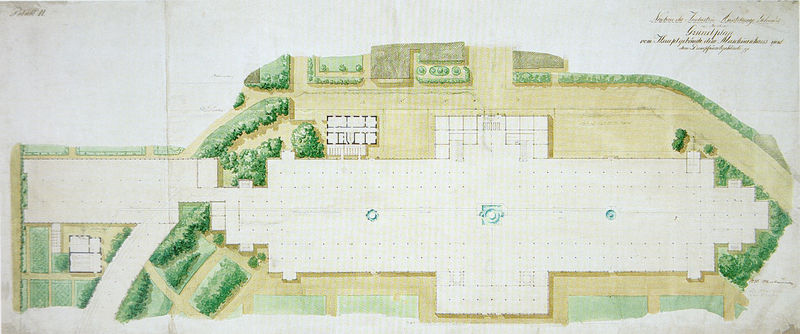
Titel: Glaspalast München, Grundriss
Künstler: August von Voit
Standort: München
Institution: Architekturmuseum der Technischen Universität
Schlagwörter: baum, blau, dunkel, wasser, weiß, aquarell, bäume, grün, ocker, braun, frankreich, hell, raum, schwarz, skizze, säule, säulen, zeichnung, zimmer, anlage, gebäude, gras, haus, park, parkanlage, rasen, schloss, weg, beige, architektur, barock, busch, büsche, kirche, sträucher, wege, klassizismus, pflanzen, renaissance, wald, brunnen, oval, garten, deutschland, balkon, farbig, schrift, papier, ecke, fläche, graphik, hecke, klein, hof, grünanlage, platz, rand, saal, vogelperspektive, inschrift, vert, galerie, halle, oben, rechtecke, eingang, loggia, eckig, kreuz, rechteck, münchen, palast, dom, draufsicht, druck, radierung, stich, blanc, text, beschriftung, überschrift, koloriert, räume, entwurf, tinte, quadrate, geometrisch, mittelschiff, seitenschiff, mauern, residenz, apsis, innenbereich, chor, beet, beete, etagen, plan, platten, tempel, bepflanzung, orangerie, bau, handschrift, legende, geschoss, riss, grundriss, aufriss, etage, bauzeichnung, bauplan, architekt, hofgarten, raumfolge, schlossanlage, neubau, gartenanlage, architecture, hecken, ausdehnung, cathedrale, einteilung, grundplan, grundriss glaspalast, grünflächen, kreuzanlage, kreuzform, maschinenhaus, osteingang, pumpen, pumphaus, spiegelgleich, terrassenbau, gartenplan, grundris, rabatten, chateau, palais, grünanlagen, areal, jardin, elder, großflächig, terrase, gesamtplan, grünanlagen#, abre, 1830, rococco, lenné, design, abres, parque